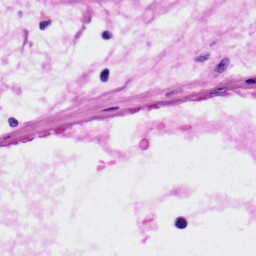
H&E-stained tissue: Skin